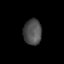
Tissue: skin
Cell type: Epithelial cells
Senescence score: 0.239
Nuclear area (px): 457
Mean DAPI intensity: 77.941